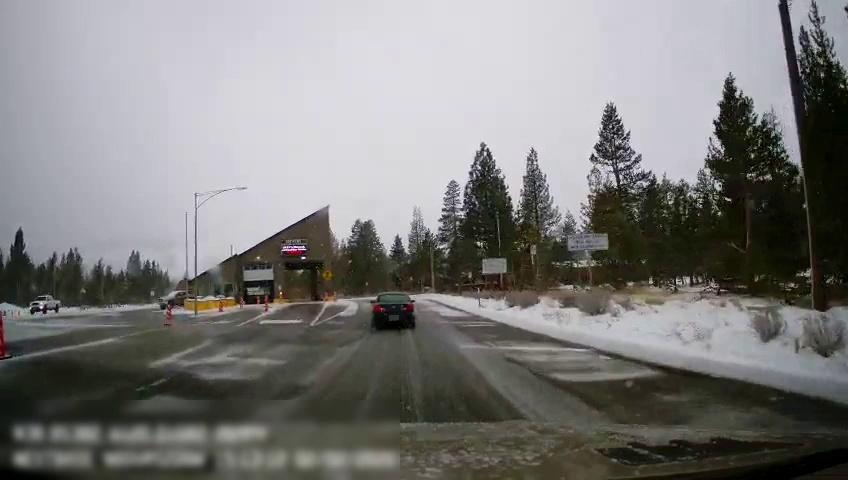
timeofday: Day
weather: Snowy
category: Drivable Space
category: Vehicles | Truck
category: Vehicles | Car
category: Vehicles | Truck
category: Lanes | Alternate Lane
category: Lanes | Alternate Lane
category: Lanes | Current Lane
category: Traffic | Signs
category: Traffic | Signs